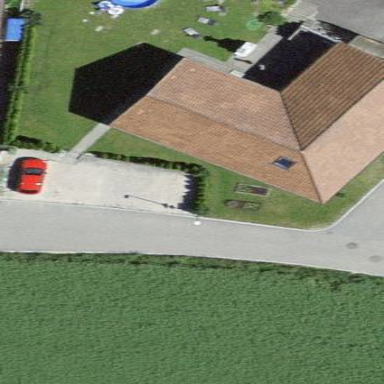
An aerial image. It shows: Simple and straightforward house.